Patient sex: M
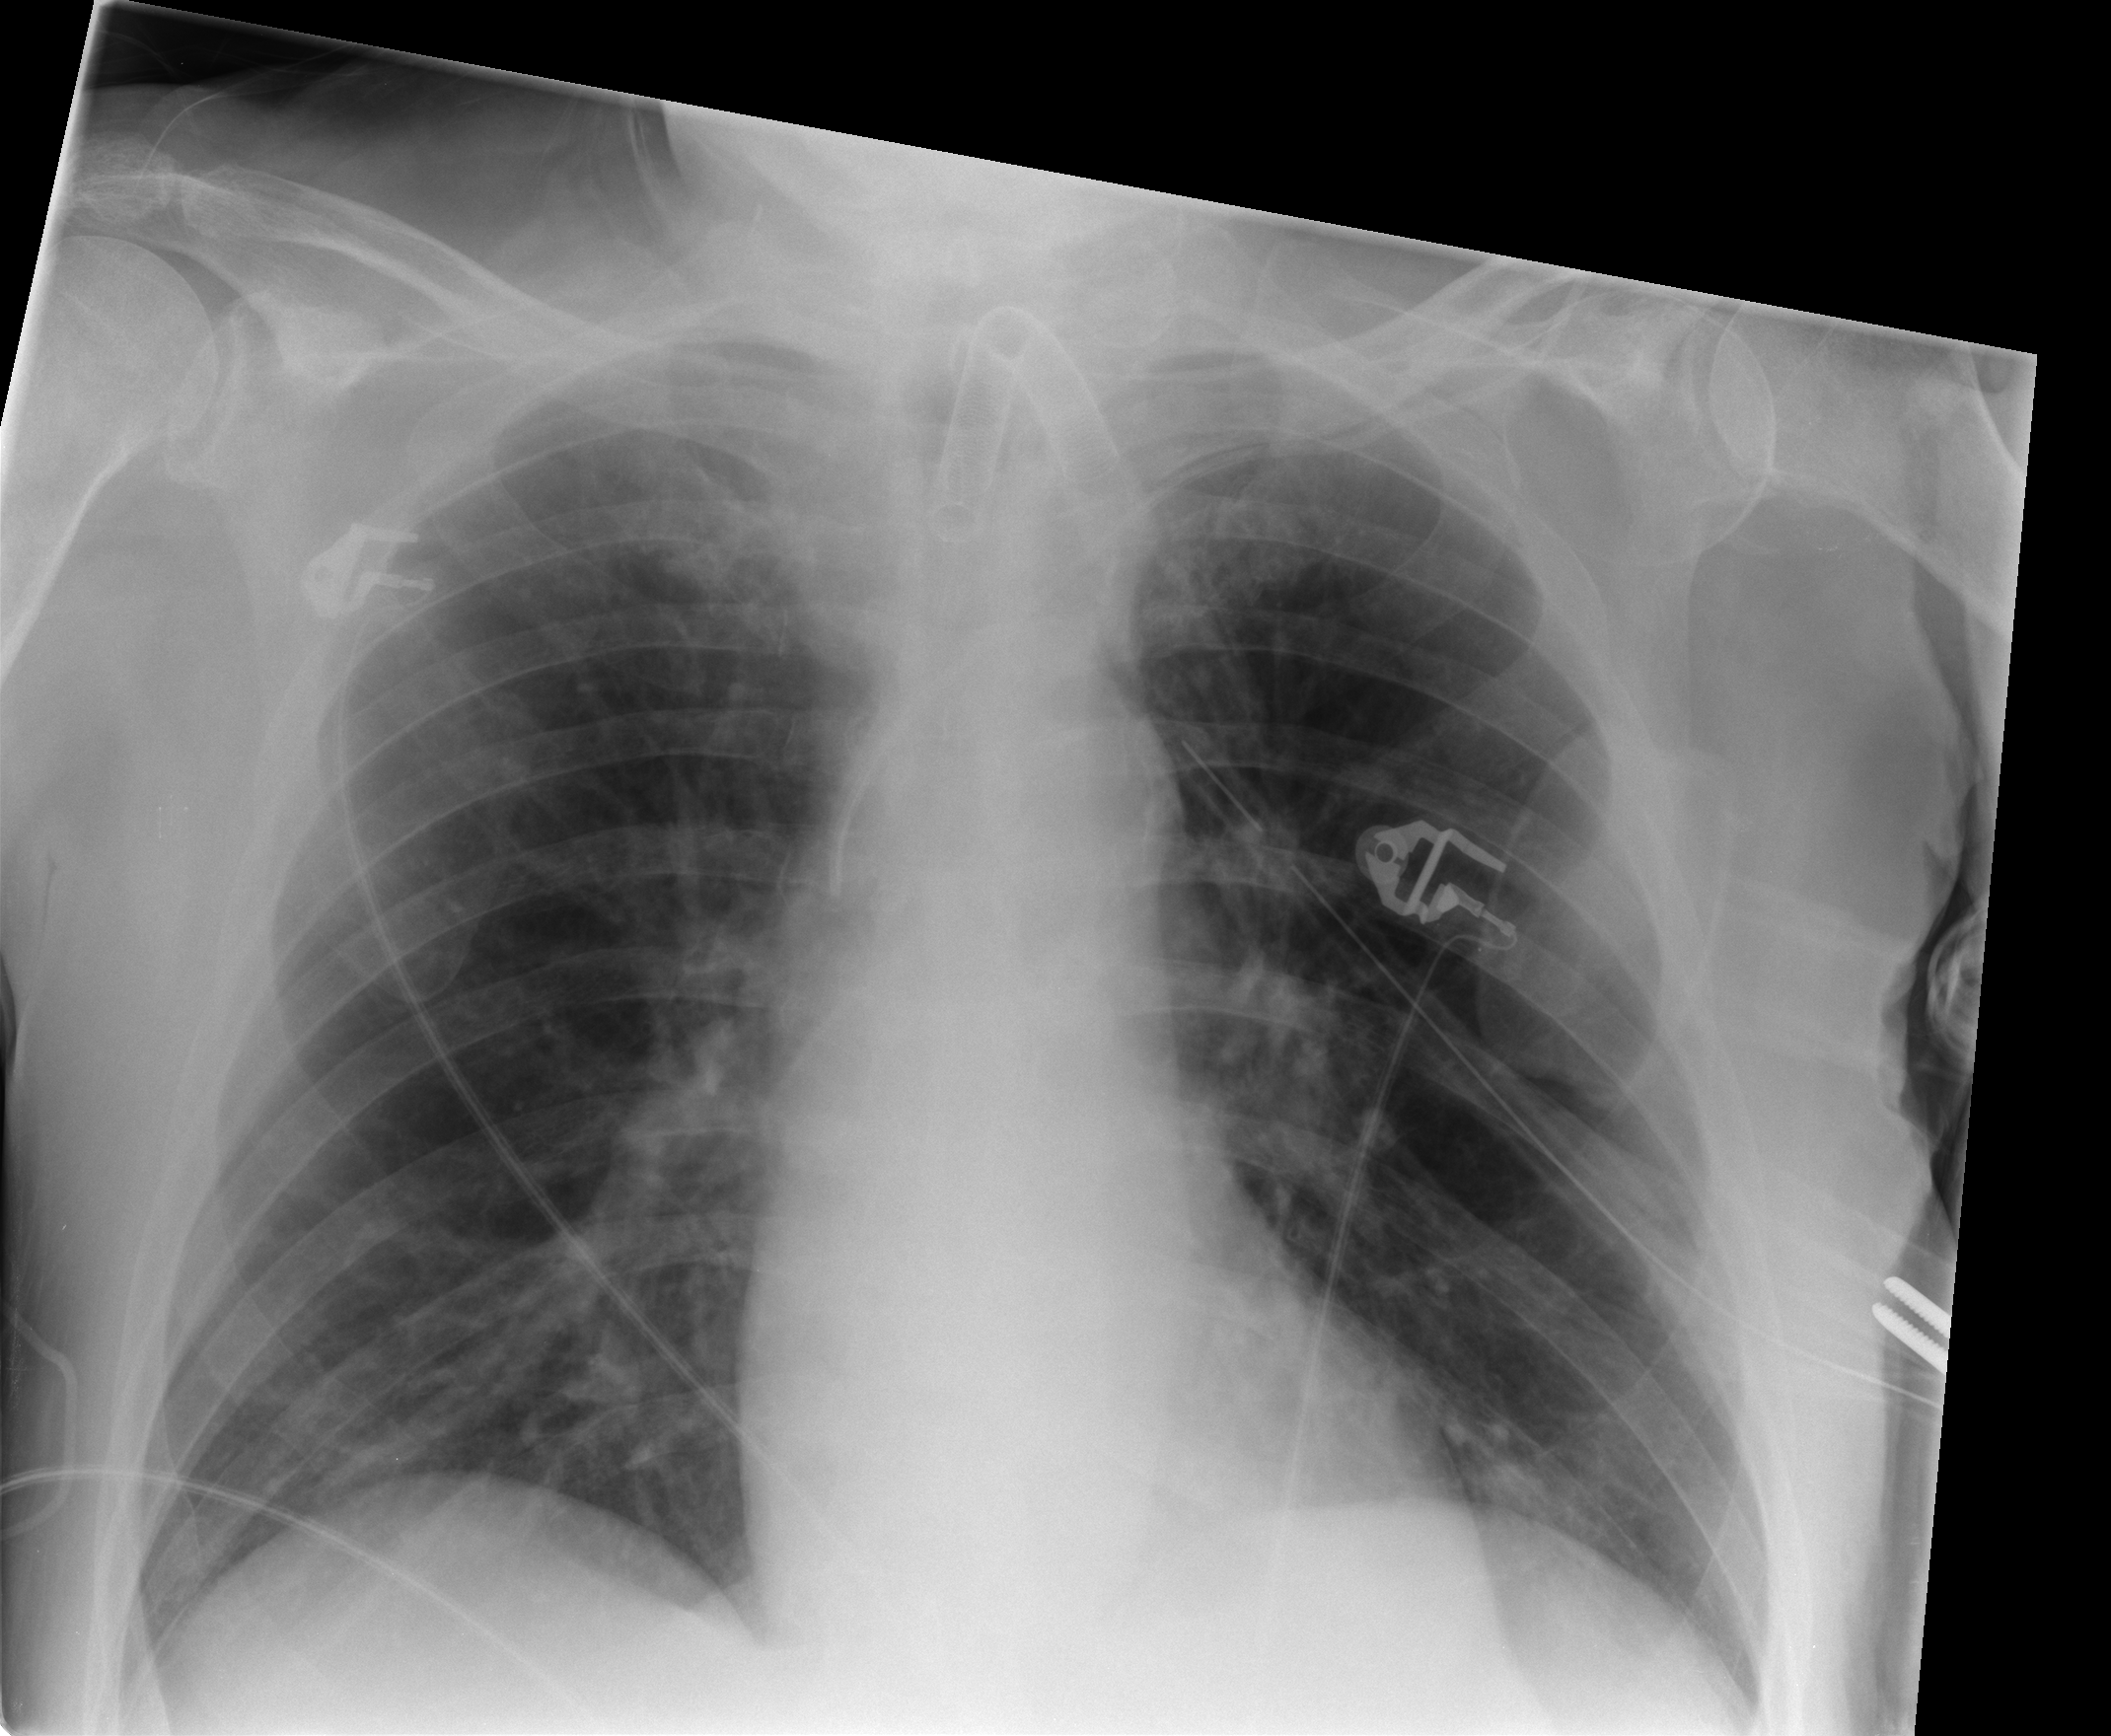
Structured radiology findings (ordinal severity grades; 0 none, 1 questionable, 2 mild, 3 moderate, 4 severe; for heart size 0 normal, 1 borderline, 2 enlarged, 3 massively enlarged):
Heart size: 0
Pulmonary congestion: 0
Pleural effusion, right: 0
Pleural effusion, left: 0
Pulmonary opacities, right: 0
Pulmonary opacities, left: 0
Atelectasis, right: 2
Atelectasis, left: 2